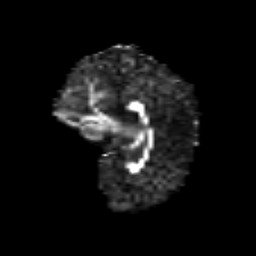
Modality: FA
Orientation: sagittal
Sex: female
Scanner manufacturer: siemens
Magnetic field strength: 3 T
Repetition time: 5 s
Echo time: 0.071 s